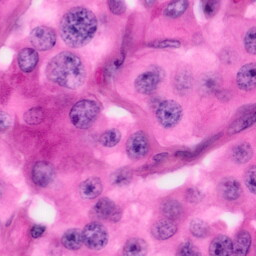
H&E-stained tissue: Pancreatic